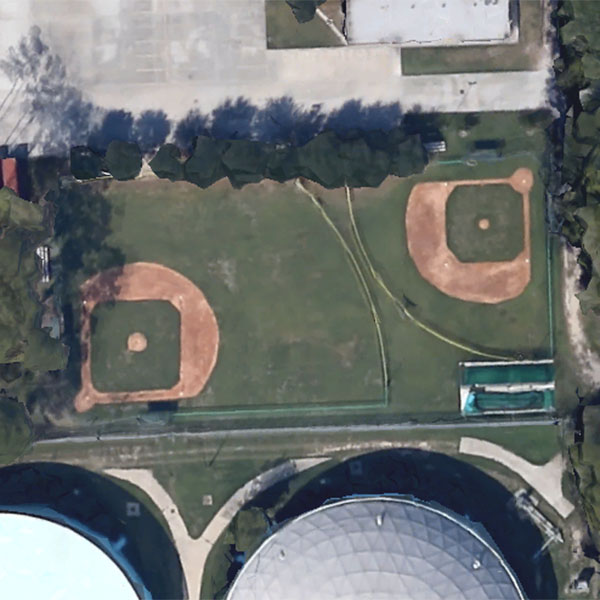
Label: BaseballField